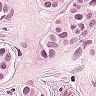
Metastatic tissue present: yes